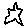
Label: star